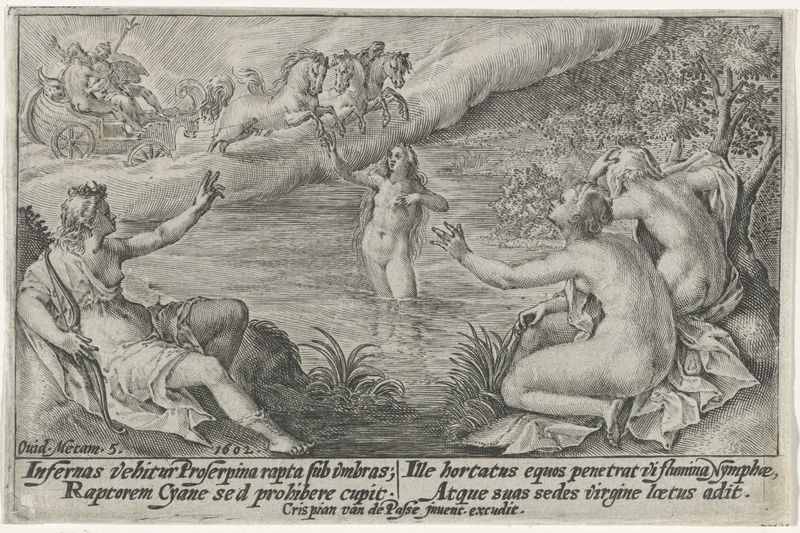
Titel: Roof van Proserpina
Künstler: Crispijn van de (I) Passe
Standort: Amsterdam
Institution: Rijksmuseum
Schlagwörter: femmes, lac, femme, cheval, chevaux, antique, nuage, nue, jeune, antiquite, nues, eaux, nu, beigner, se beigner